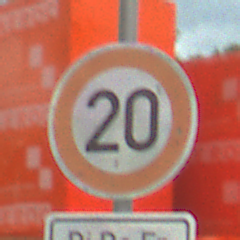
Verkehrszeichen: Geschwindigkeit20
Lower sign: ZeitangabenMitBeschraenkungAufWochentage3
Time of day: MorningAfternoon
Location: Outdoor (Suburban)
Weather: PartlyCloudy
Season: NotSpecified
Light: Natural